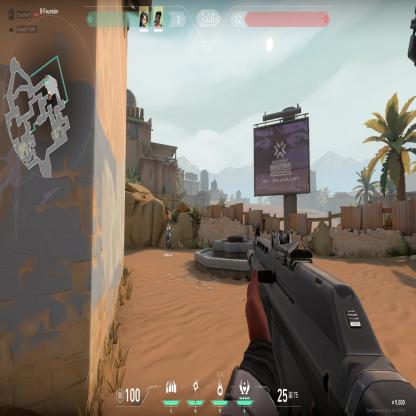
Label: teammate